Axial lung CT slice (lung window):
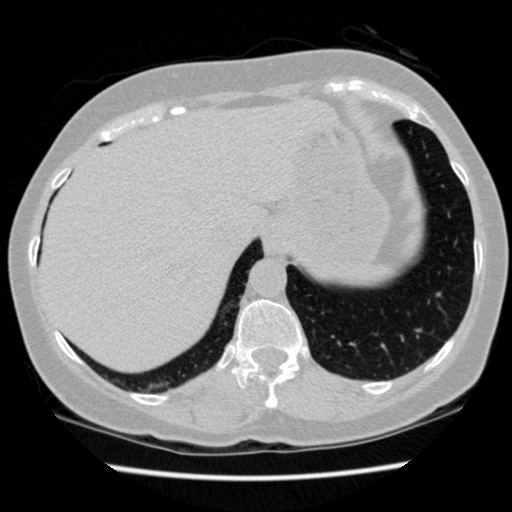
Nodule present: no